Field crop: maize
Growth stage: 2
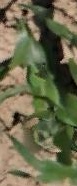
Species: maize